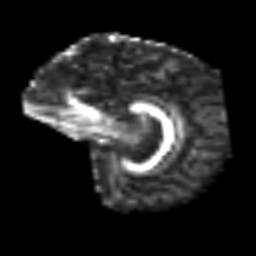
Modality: FA
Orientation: sagittal
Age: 58
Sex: female
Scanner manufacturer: siemens
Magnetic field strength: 3 T
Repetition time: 3.2 s
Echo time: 0.081 s